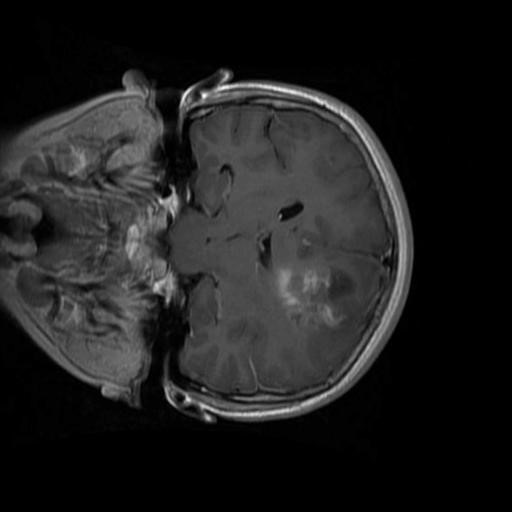
Label: brain_glioma